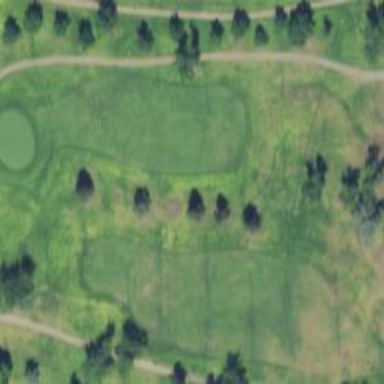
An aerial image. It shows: Golf hole.